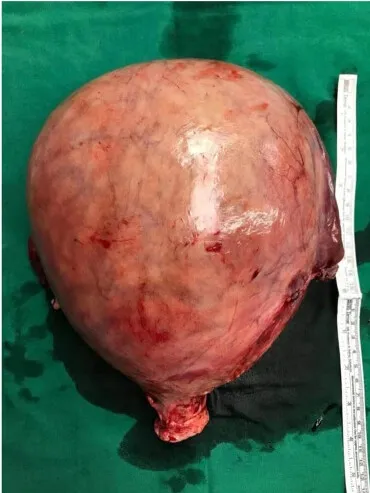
Macroscopic view of surgically removed uterine. (a) The size of the surgically removed uterine was 28 cm x 25 cm x 18 cm and weighed about 2,650 g.
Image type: medical_photograph (other_medical_photograph)